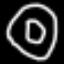
Label: donut